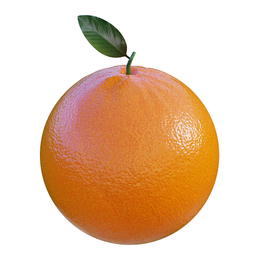
Label: nature